Question: So i've been stuck with this problem for hours now... actually almost a day already.
Please look at the <URL> I did for this problem
So what I'm trying to achieve here is to change the image being shown when the arrows are clicked and selected. I wanted them to change into this

but it's obviously not happening. Right now, the background image is showing but it's appearing at the back of the button. What I want is to show a new button/image that would appear or would cover the old button
Here's the js
'''
$('.step_wrapper').on('click','.step_box',function () {
$('.step_box').removeClass('selected');
$(this).addClass('selected')
});
'''
The HTML
'''
<div style="float: left;">
<div class="step_wrapper">
<div class="step_box" onclick="show('Page2');">
<a href="#"><span class="RectW"><img src="http://i59.tinypic.com/2lcvjlz.png" width="25" height="25" ></span></a>
</div>
</div></div>
<div style="float: left;">
<div class="step_wrapper">
<div class="step_box" onclick="show('Page2');">
<a href="#"><span class="RectW"><img src="http://i59.tinypic.com/2lcvjlz.png" width="25" height="25" ></span></a>
</div>
</div></div>
'''
and the CSS, you can look at the fiddle :)
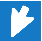
Answer: You could add a little css to hide the image.
'''
.selected img {
opacity: 0;
}
'''
<URL>